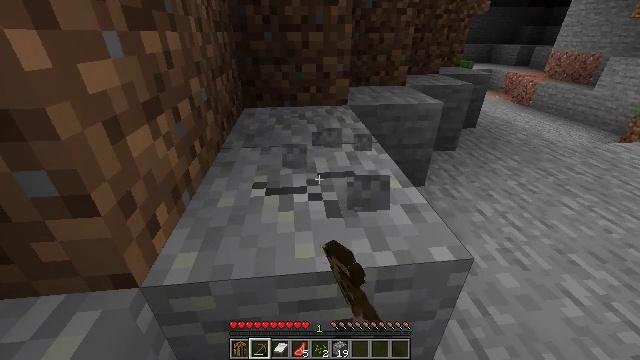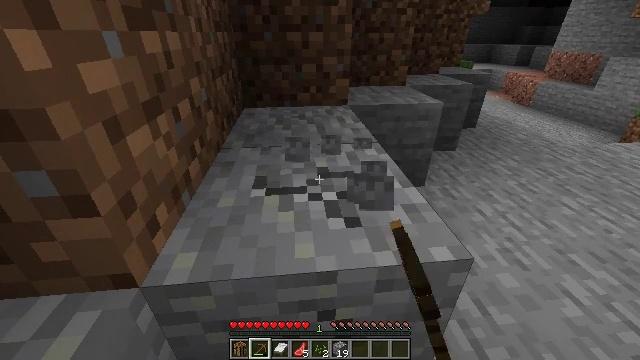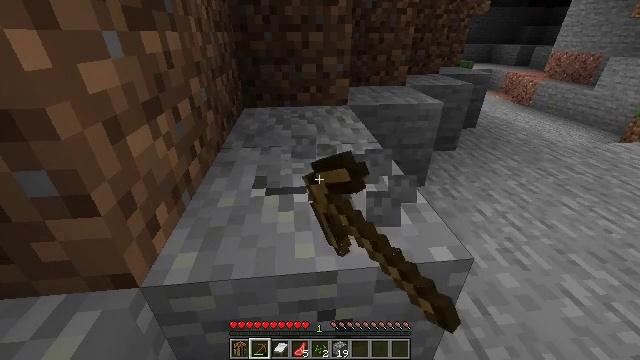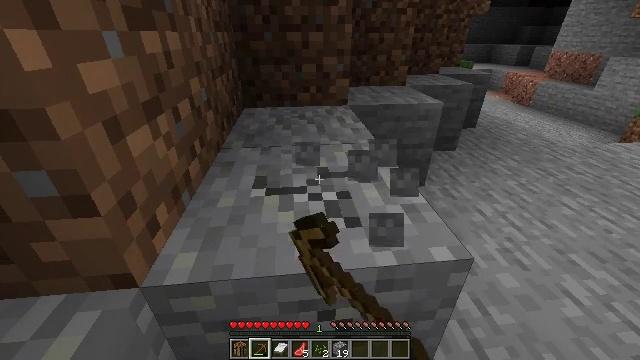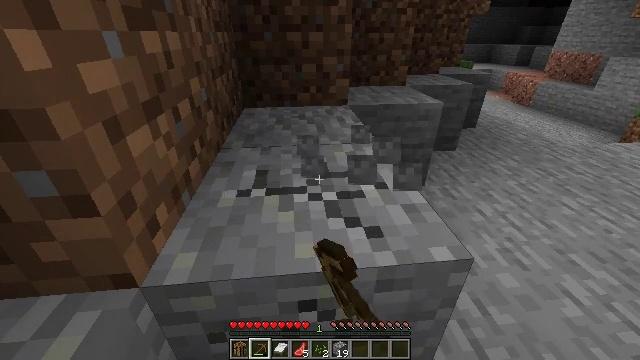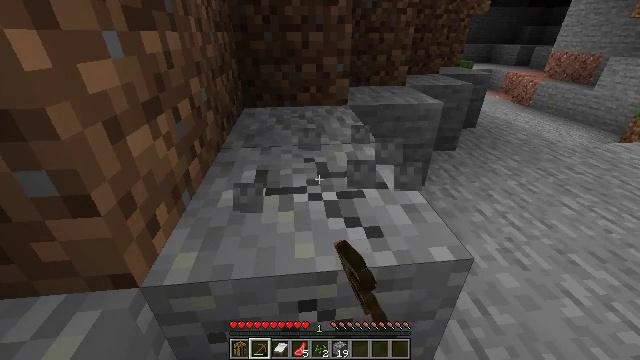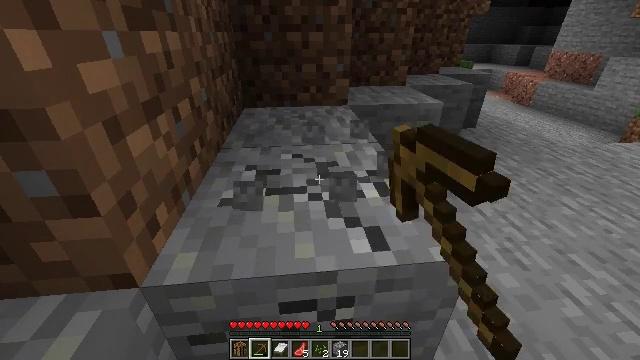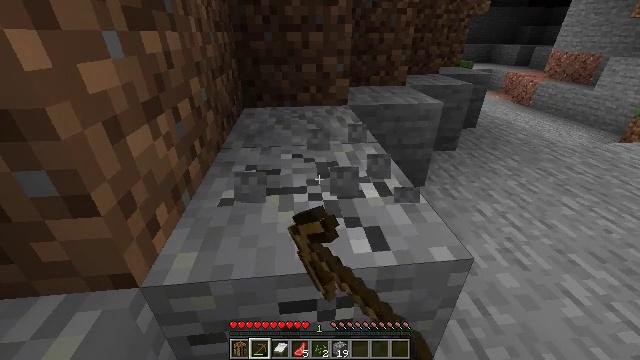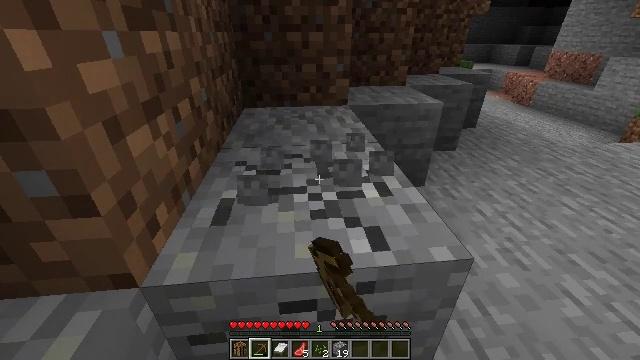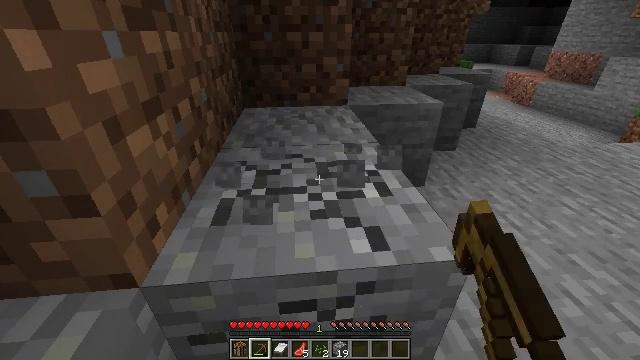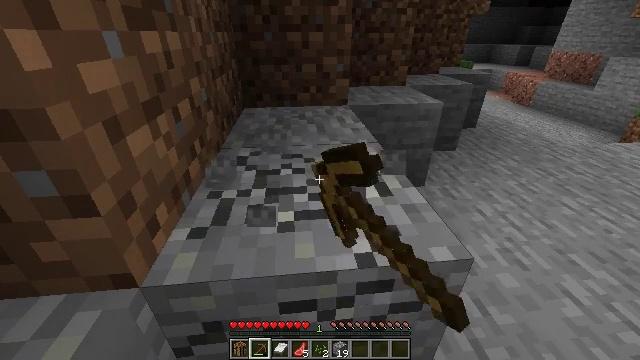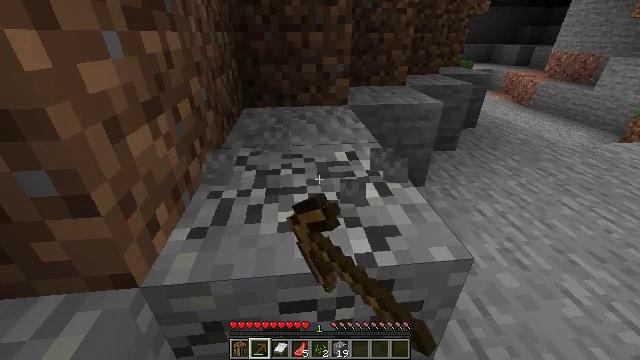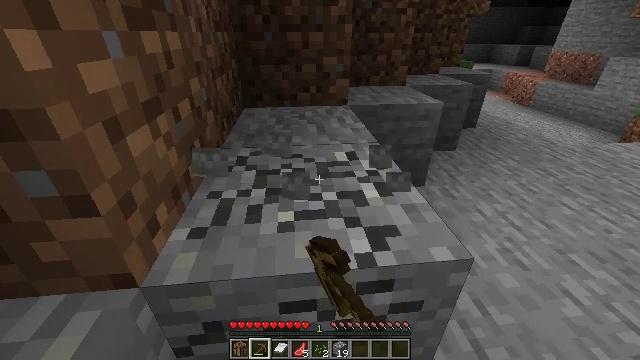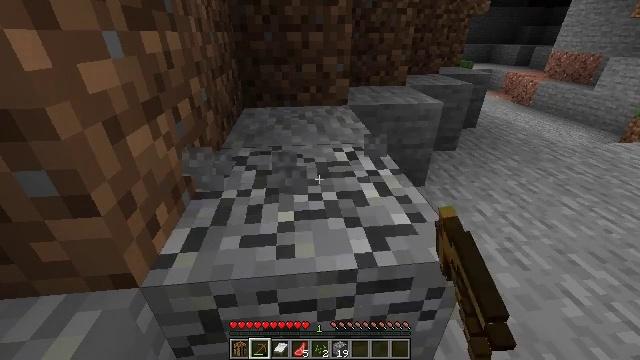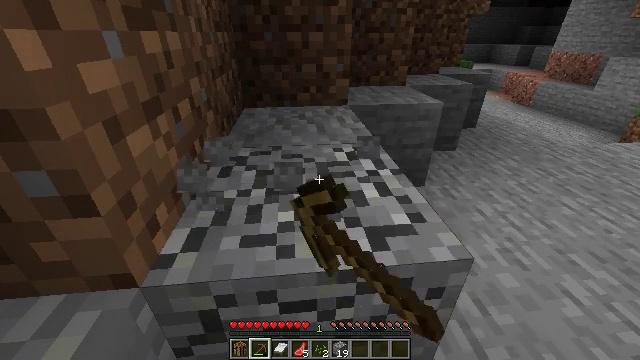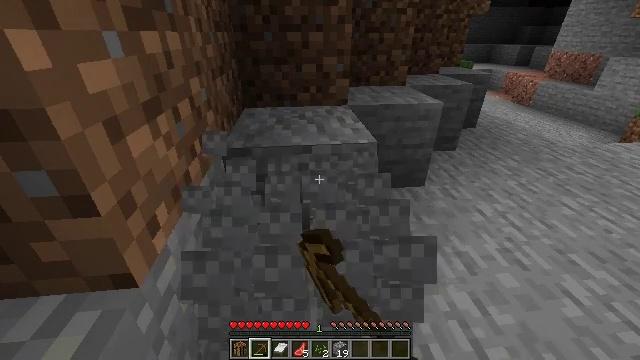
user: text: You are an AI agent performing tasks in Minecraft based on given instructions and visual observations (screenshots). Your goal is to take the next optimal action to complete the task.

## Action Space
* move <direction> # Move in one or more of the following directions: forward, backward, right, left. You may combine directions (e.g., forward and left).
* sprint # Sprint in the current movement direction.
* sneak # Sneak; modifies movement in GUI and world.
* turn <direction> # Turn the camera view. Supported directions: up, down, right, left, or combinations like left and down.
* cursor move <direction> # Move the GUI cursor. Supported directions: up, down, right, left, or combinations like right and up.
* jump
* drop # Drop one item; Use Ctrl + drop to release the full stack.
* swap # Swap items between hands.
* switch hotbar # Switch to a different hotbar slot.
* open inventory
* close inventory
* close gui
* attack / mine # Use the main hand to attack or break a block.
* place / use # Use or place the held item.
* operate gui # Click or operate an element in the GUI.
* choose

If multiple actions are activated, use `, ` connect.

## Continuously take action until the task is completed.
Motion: motion action
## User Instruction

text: Break the andesite to collect it.
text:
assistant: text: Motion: attack / mine
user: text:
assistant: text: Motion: attack / mine
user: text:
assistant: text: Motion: attack / mine
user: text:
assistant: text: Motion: attack / mine
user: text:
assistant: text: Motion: attack / mine
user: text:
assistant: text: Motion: attack / mine
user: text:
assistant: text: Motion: attack / mine
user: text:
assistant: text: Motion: attack / mine
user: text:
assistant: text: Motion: attack / mine
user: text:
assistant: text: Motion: attack / mine
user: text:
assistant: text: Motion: attack / mine
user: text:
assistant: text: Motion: attack / mine
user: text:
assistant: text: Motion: attack / mine
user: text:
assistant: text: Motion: attack / mine
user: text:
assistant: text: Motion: attack / mine
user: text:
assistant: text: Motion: attack / mine
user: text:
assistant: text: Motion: attack / mine
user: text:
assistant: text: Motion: attack / mine
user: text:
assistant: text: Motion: attack / mine
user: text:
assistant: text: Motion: attack / mine
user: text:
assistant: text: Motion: attack / mine
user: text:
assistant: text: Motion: attack / mine
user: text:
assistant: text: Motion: attack / mine
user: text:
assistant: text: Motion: move forward, attack / mine
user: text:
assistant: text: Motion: move forward, attack / mine
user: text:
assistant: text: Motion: move forward, attack / mine
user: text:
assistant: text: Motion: attack / mine
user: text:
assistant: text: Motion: attack / mine
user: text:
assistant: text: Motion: attack / mine
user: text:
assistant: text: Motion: attack / mine